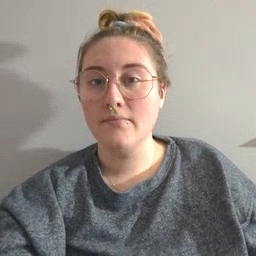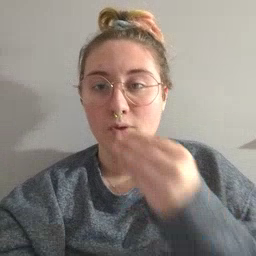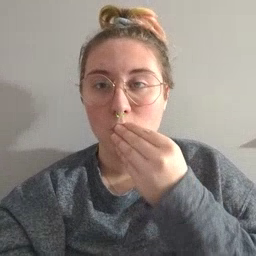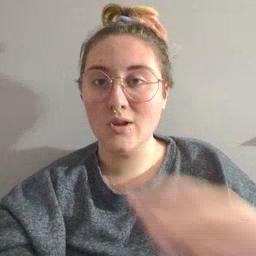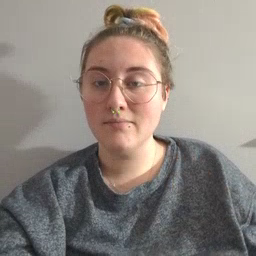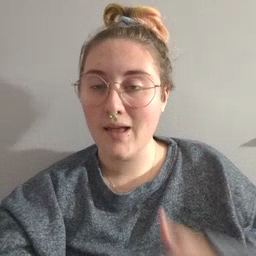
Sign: food